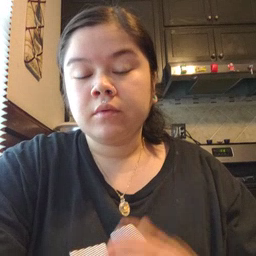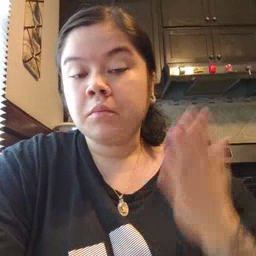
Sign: gift